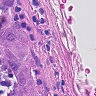
Metastatic tissue present: yes